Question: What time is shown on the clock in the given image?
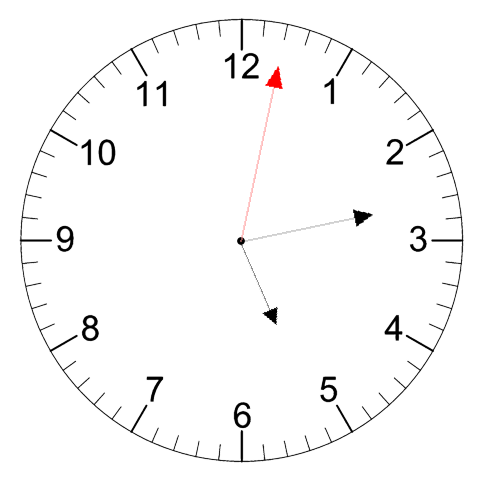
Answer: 05:13:02